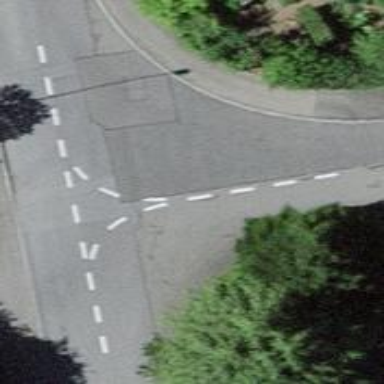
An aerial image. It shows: Kerb barrier.